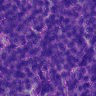
Metastatic tissue present: no